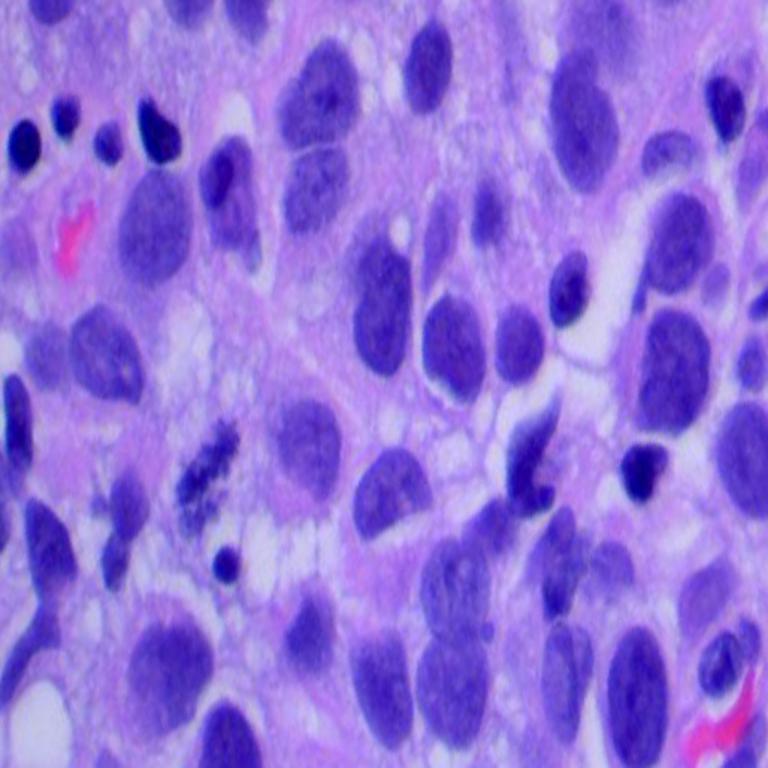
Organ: lung
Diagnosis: squamous carcinomas